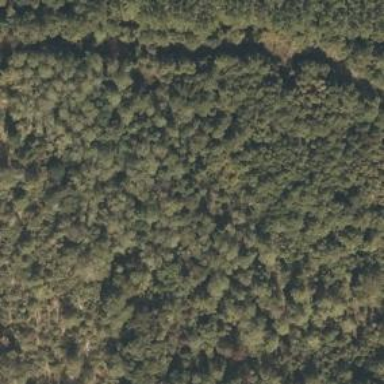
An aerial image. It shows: Mixed leaf woodland.